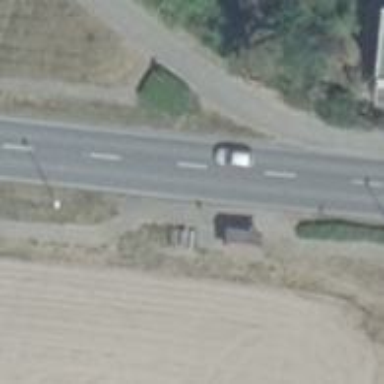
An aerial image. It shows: Secondary road with asphalt surface and sidewalk on the left.